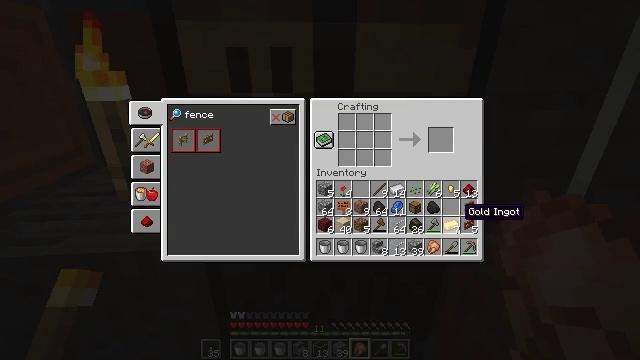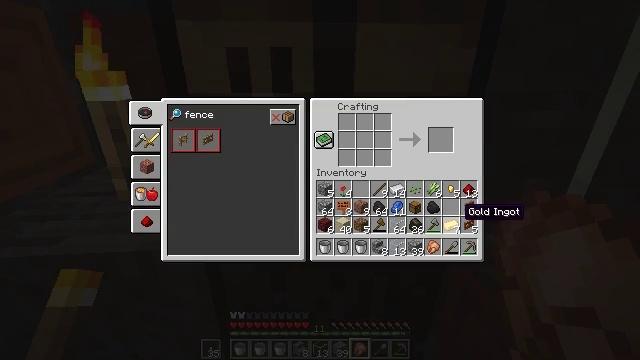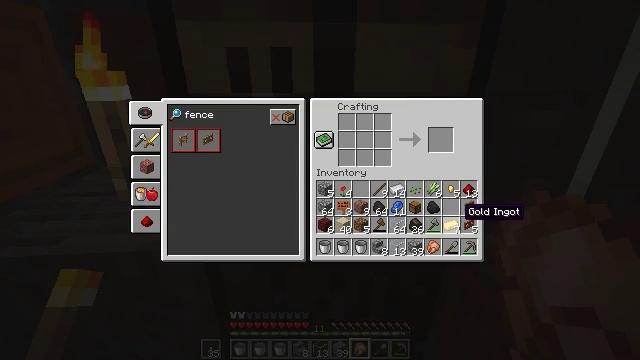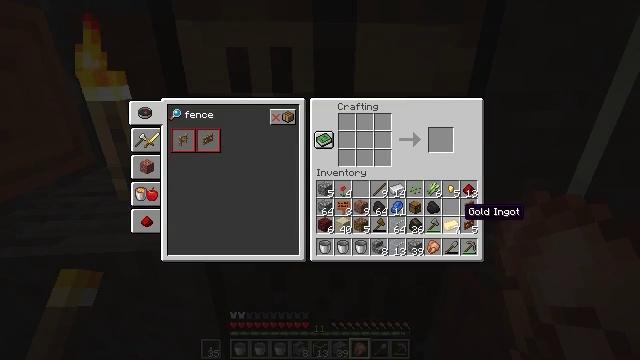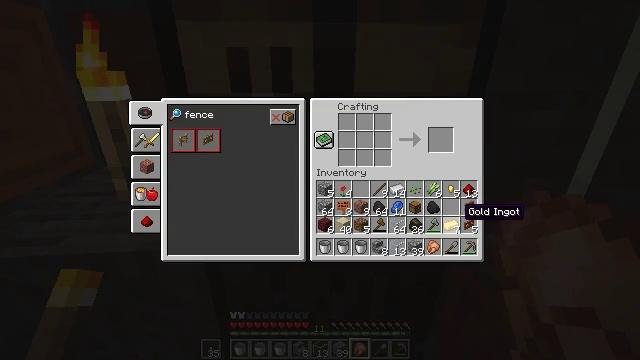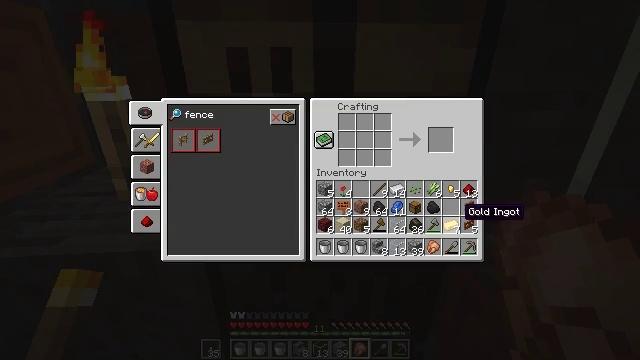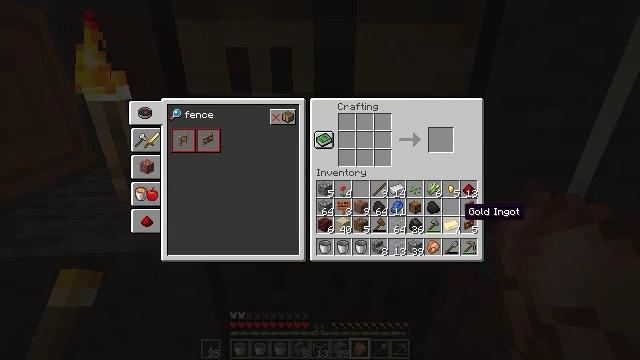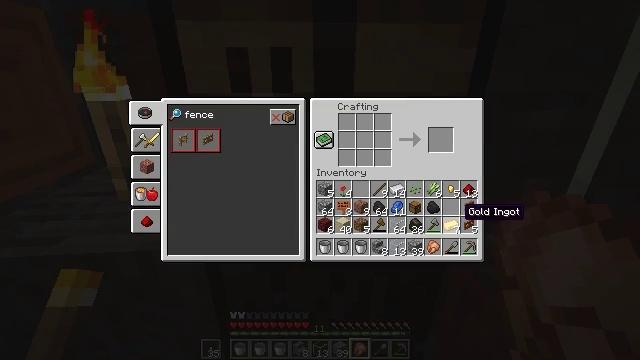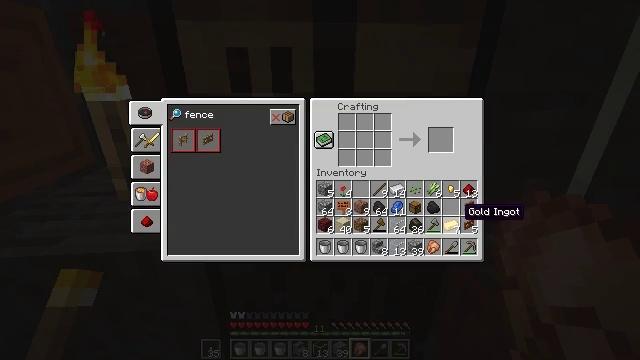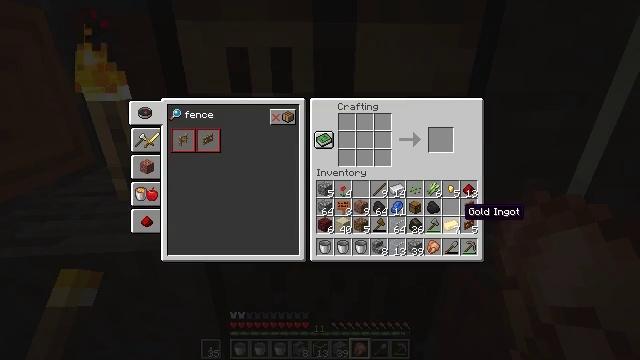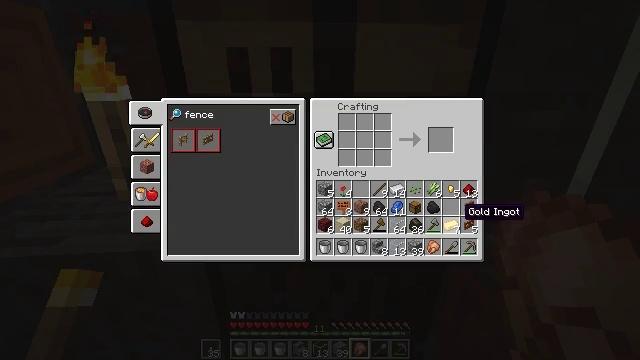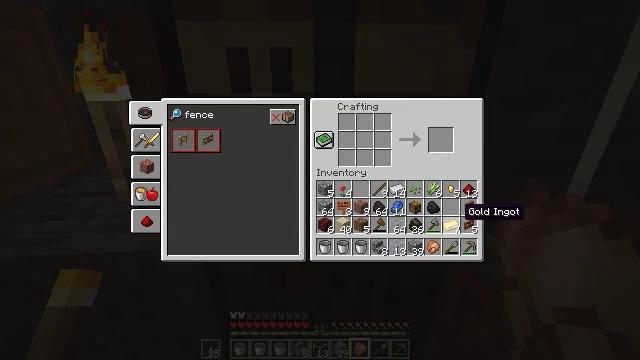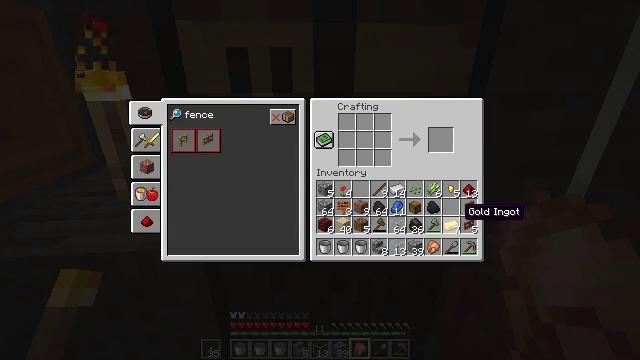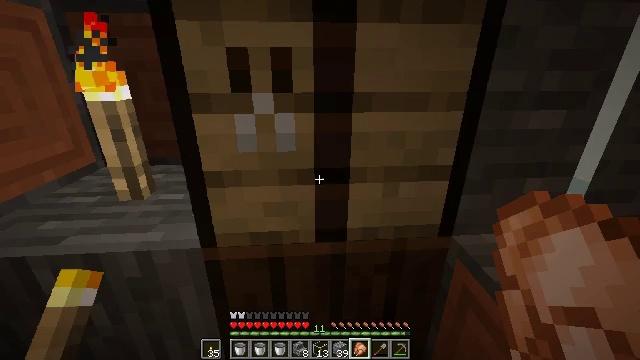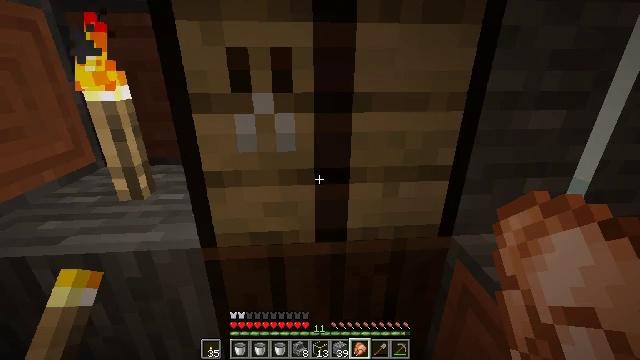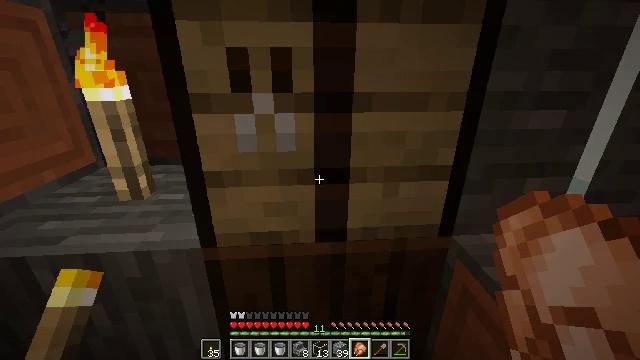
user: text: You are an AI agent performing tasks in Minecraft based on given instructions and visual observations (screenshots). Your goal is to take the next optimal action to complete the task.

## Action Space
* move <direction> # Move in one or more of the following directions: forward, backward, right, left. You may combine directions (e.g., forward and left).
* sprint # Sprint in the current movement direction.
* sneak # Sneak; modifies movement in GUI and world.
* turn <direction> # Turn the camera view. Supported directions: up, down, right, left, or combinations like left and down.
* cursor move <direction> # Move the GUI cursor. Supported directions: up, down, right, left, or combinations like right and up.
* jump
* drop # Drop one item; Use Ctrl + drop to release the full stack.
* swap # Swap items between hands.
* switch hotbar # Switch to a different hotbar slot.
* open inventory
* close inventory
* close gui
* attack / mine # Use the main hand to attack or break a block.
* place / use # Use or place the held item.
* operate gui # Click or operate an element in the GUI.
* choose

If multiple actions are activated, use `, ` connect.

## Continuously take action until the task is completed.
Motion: motion action
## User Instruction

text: Make an iron axe on a crafting table.
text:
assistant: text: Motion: no_op
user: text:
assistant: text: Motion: no_op
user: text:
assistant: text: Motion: no_op
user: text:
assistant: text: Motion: no_op
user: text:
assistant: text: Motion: no_op
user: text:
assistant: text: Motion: no_op
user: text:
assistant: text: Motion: no_op
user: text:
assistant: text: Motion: no_op
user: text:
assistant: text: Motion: no_op
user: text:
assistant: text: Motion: no_op
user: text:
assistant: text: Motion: no_op
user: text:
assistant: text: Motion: no_op
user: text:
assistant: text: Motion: no_op
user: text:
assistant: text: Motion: close gui
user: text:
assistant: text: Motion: no_op
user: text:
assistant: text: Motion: turn left and down
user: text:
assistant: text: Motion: turn left and down
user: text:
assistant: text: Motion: turn left and down
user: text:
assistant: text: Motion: turn left
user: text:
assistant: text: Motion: turn left
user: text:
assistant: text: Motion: turn left
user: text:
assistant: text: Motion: no_op
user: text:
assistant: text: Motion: no_op
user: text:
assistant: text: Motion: no_op
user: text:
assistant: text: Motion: no_op
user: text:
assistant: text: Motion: no_op
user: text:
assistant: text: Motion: no_op
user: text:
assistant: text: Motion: turn left and down
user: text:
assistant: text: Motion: turn left and down
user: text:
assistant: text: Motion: turn left and up